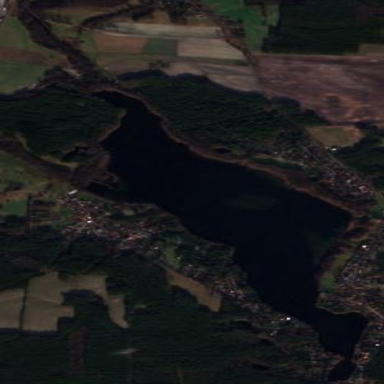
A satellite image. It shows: Serene lake.